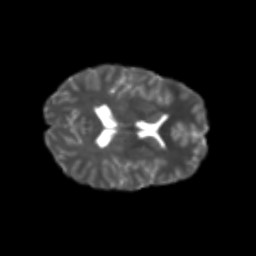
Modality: T2w
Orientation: axial
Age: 22
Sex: female
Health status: healthy
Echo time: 0.074 s